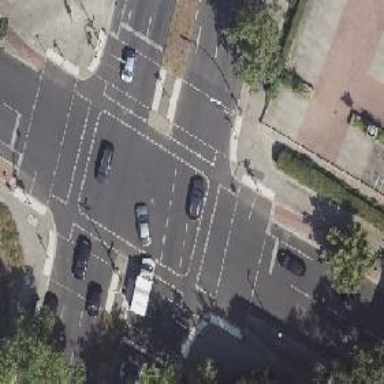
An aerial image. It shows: Footway crossing with traffic signals.